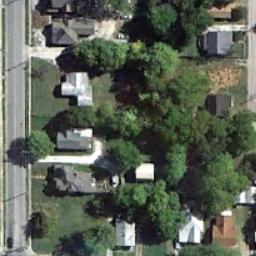
Label: residential